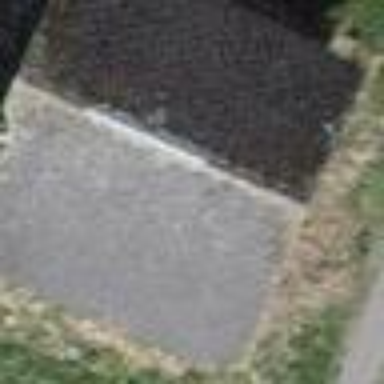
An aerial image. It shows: Hut.